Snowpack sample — Snodgrass Mountain, Crested Butte, Colorado (2/4/25, 12:06 PM MST)
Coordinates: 38.923, -106.968
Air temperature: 35 °F
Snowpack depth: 80 cm
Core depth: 80 cm
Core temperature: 32 °F
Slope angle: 14°, slope face: 78°
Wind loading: low
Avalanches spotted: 0
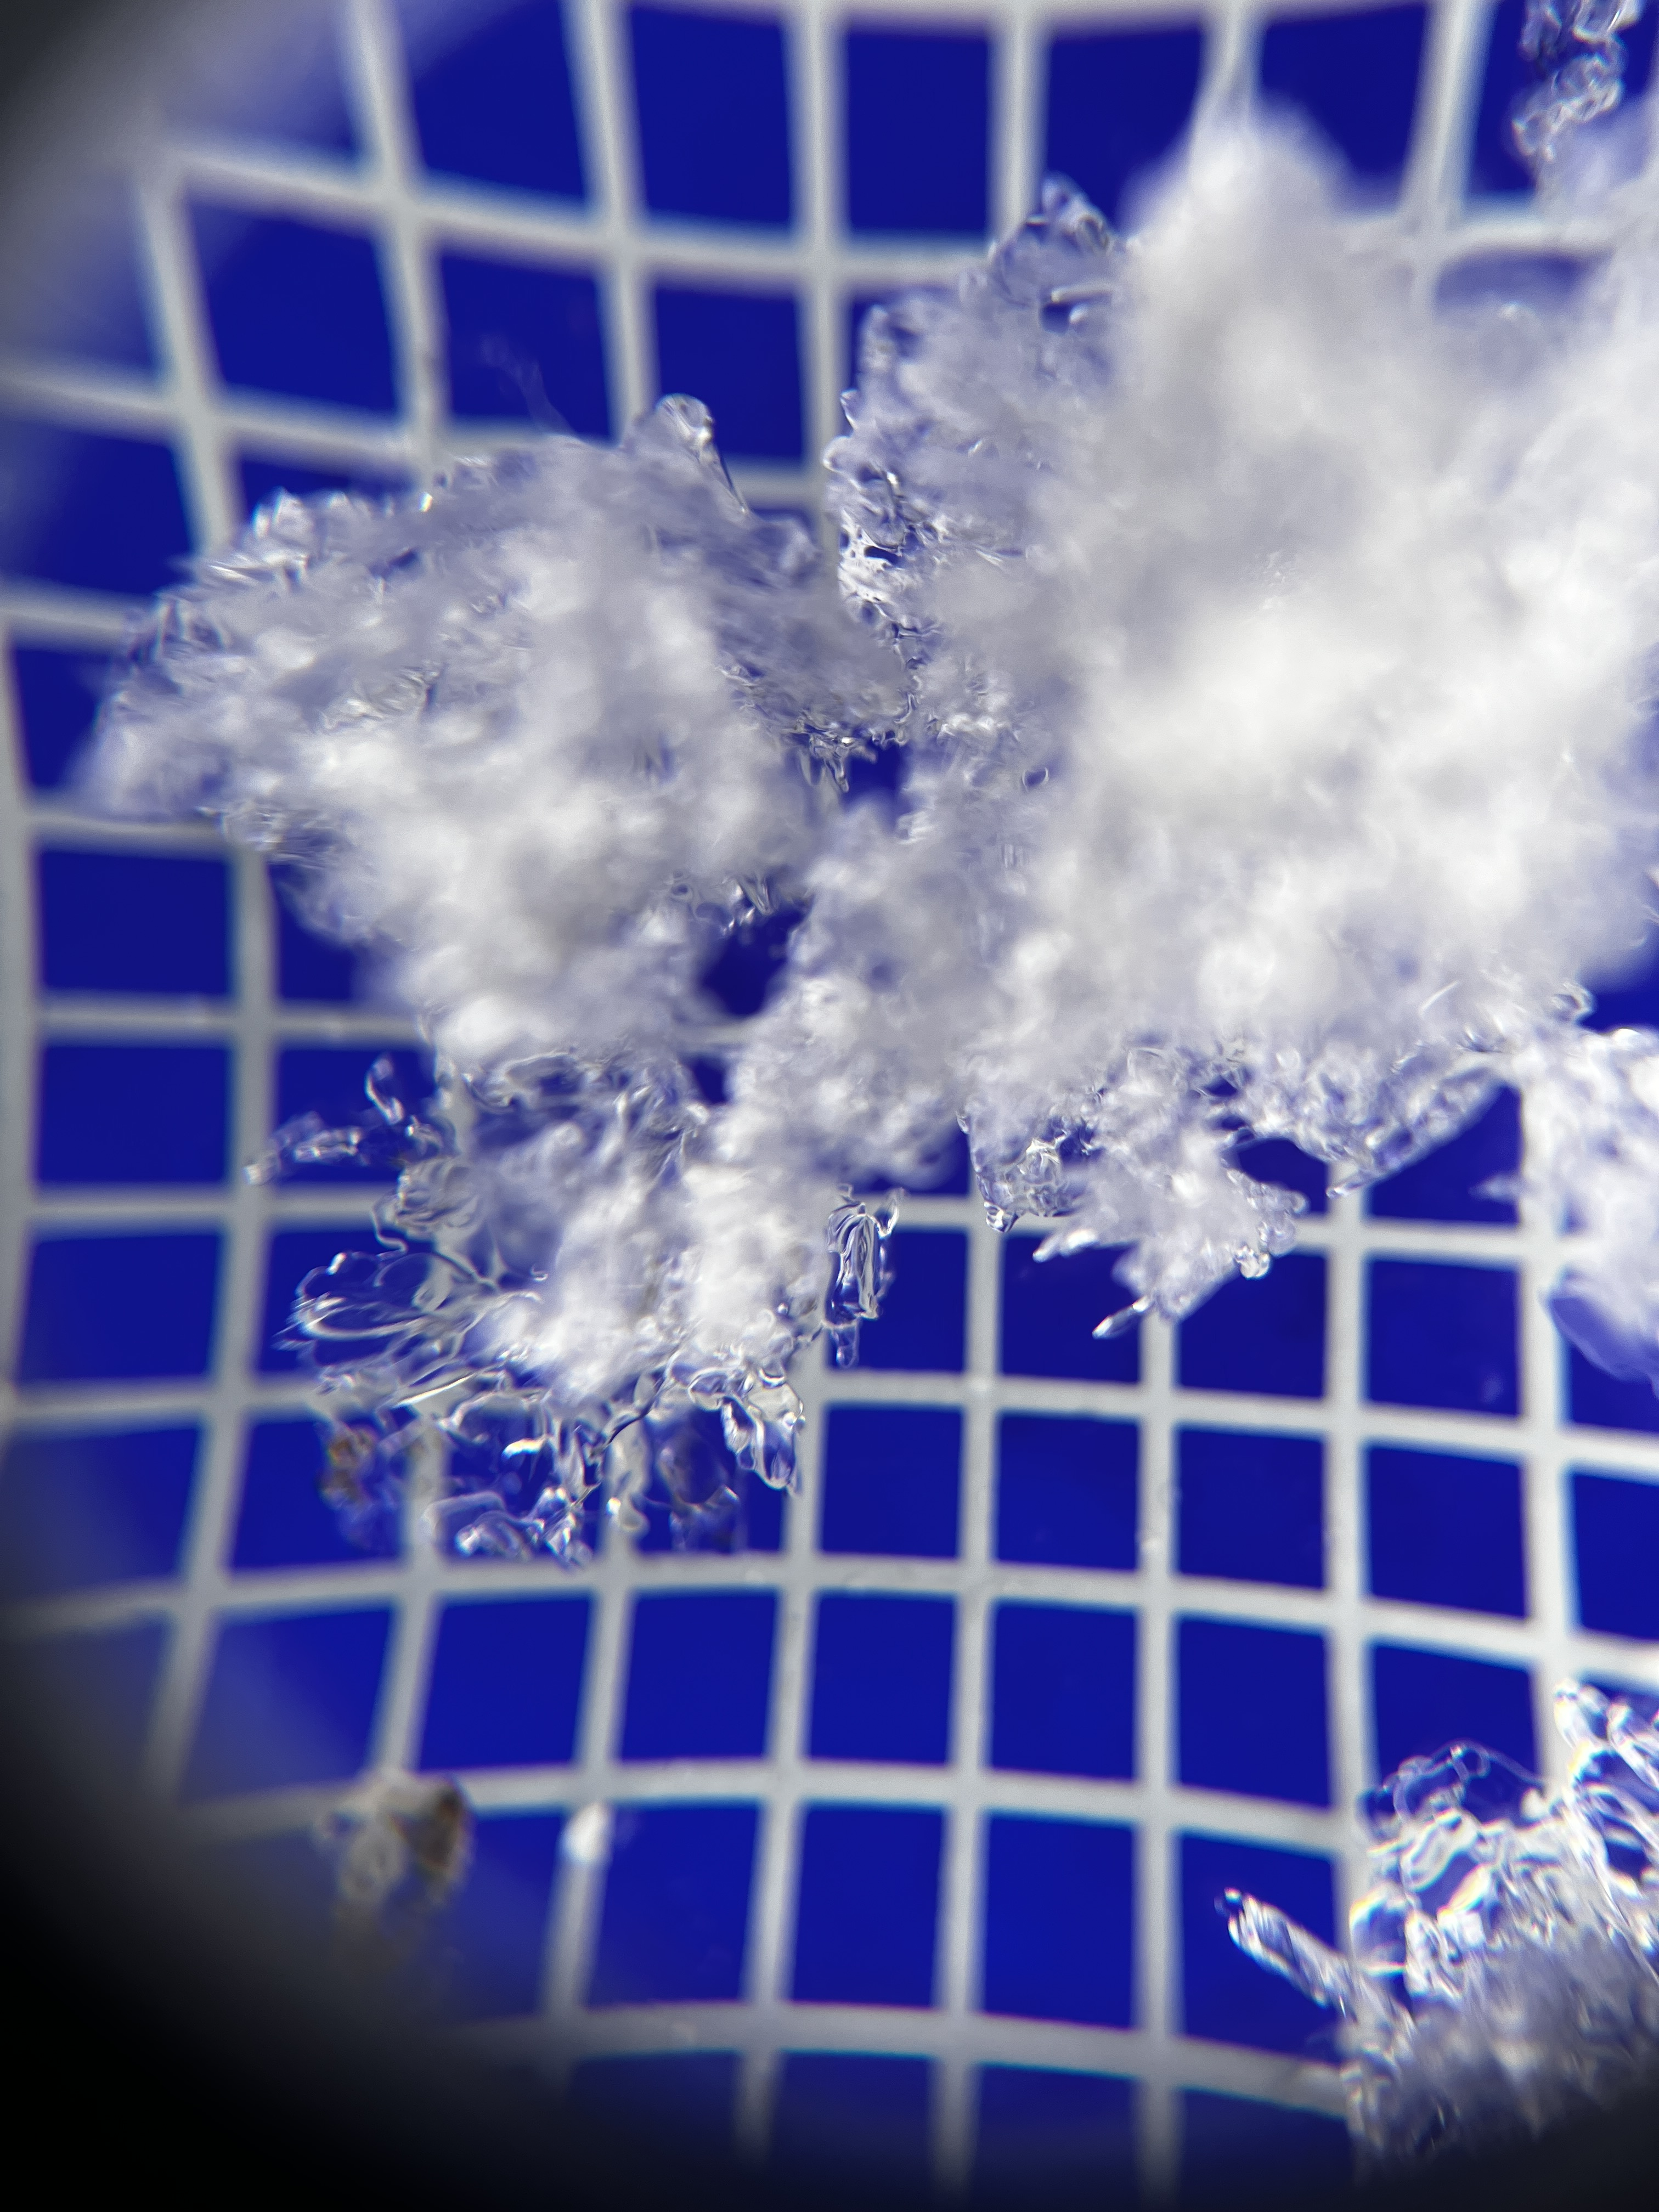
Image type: magnified_profile
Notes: No avalanches nearby, unusually warm weather for the last month reported by residents, Collected 25 yards from treeline